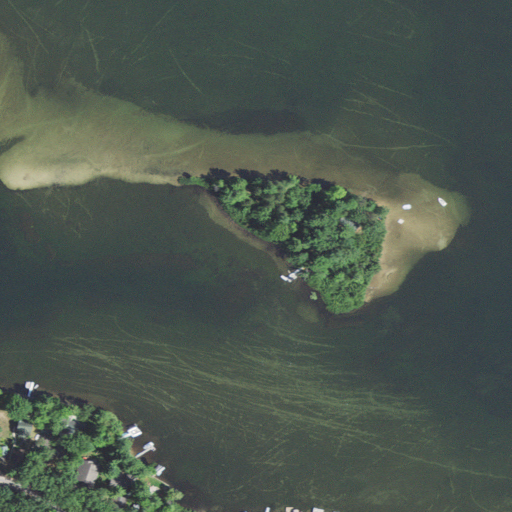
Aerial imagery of island in Michigan named Florence Island containing open water, open development, mixed forest, low intensity development, grassland, evergreen forest, and herbaceous wetlands